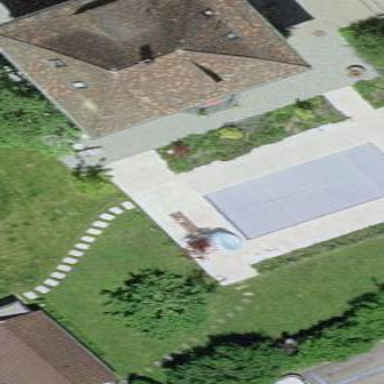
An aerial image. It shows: Swimming pool located in leisure land.